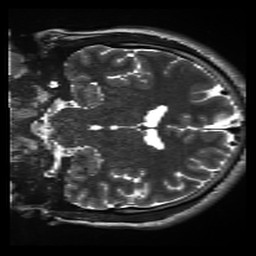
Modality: inplaneT2
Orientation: coronal
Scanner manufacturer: siemens
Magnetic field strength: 3 T
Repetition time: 11 s
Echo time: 0.059 s